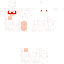
A female skeleton skin with pale skin, wearing white bald dressed in a blue hoodie and brown pants, featuring a closed mouth.